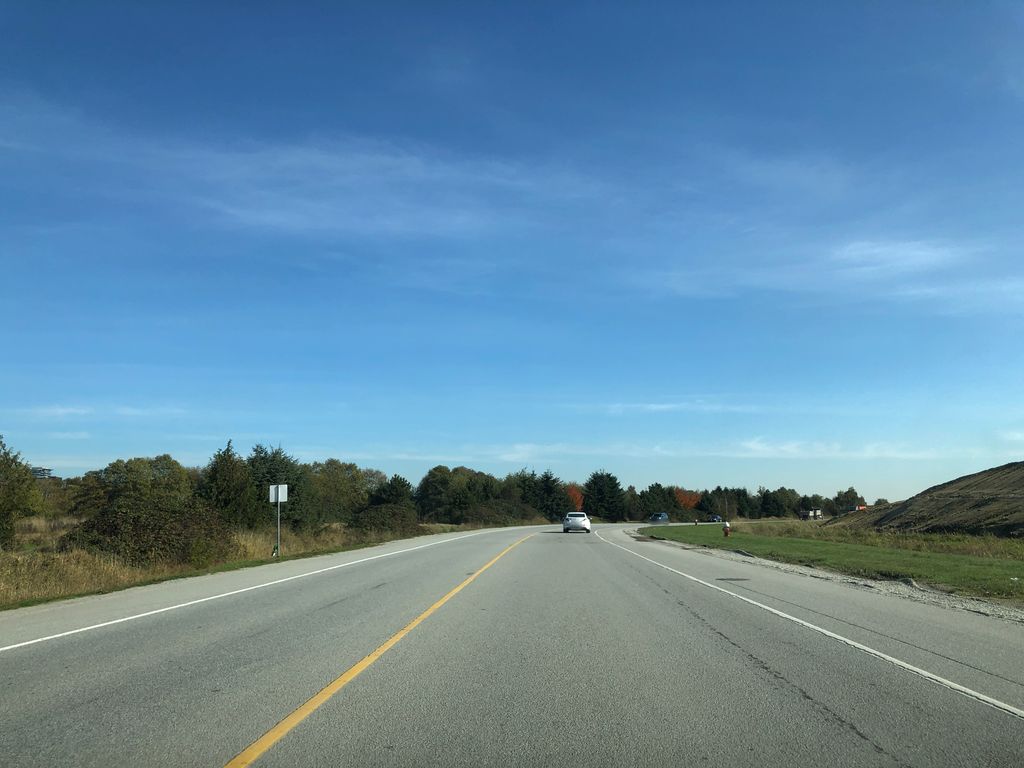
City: vancouver